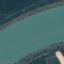
Land use / land cover: River